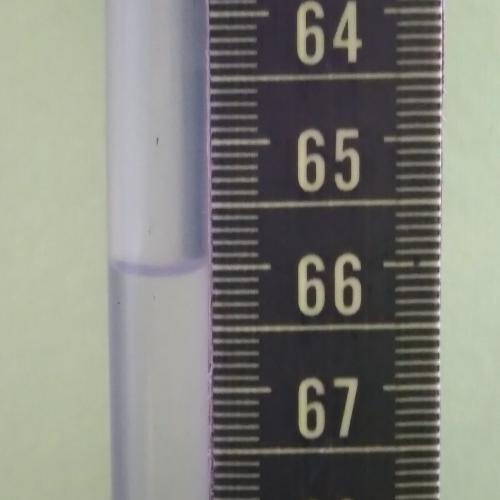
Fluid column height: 66.0 cm